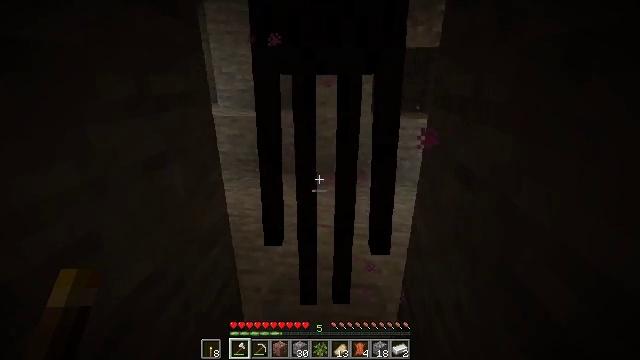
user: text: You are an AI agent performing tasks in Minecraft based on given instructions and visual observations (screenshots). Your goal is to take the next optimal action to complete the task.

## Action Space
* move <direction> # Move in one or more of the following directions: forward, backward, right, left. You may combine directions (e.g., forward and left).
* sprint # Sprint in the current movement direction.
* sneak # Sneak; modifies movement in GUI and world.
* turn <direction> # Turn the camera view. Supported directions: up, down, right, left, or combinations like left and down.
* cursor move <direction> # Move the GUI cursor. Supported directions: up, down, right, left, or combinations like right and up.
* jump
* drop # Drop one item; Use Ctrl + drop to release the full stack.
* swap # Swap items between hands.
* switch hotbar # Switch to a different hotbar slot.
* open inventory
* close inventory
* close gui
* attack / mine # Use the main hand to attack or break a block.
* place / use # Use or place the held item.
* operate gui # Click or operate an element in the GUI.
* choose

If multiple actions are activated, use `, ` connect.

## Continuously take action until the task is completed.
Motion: motion action
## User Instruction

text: Kill an enderman.
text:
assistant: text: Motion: no_op